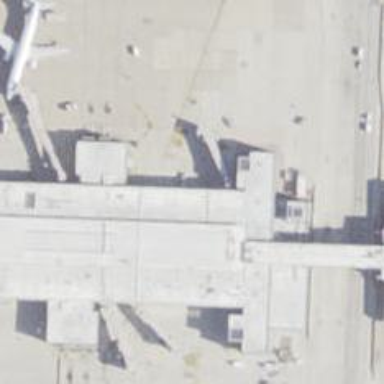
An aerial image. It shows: Airport gate.